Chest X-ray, PA view. Patient: 63 years old, sex M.
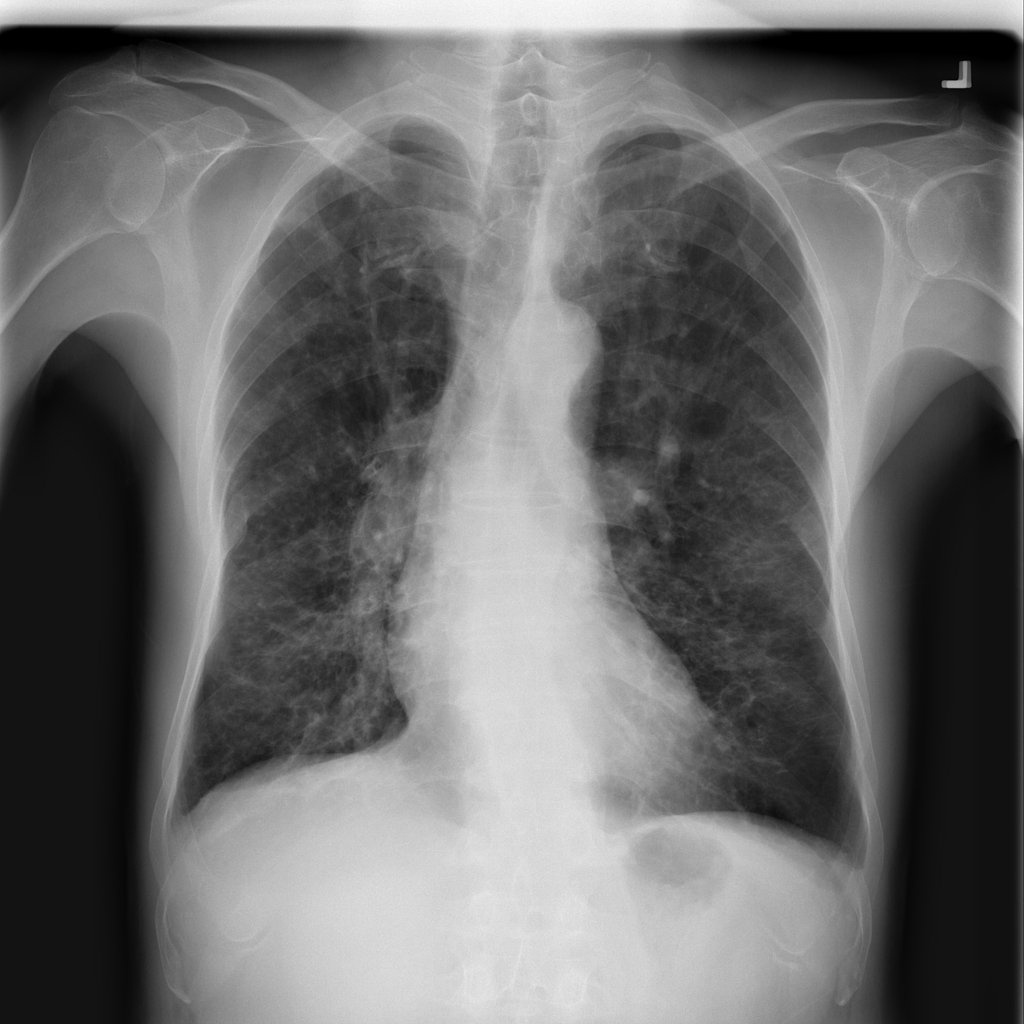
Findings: Infiltration